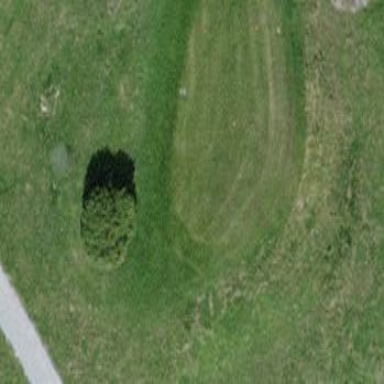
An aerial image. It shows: Golf tee.